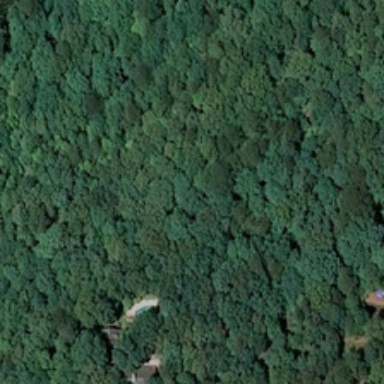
Many green trees form a piece of forest .